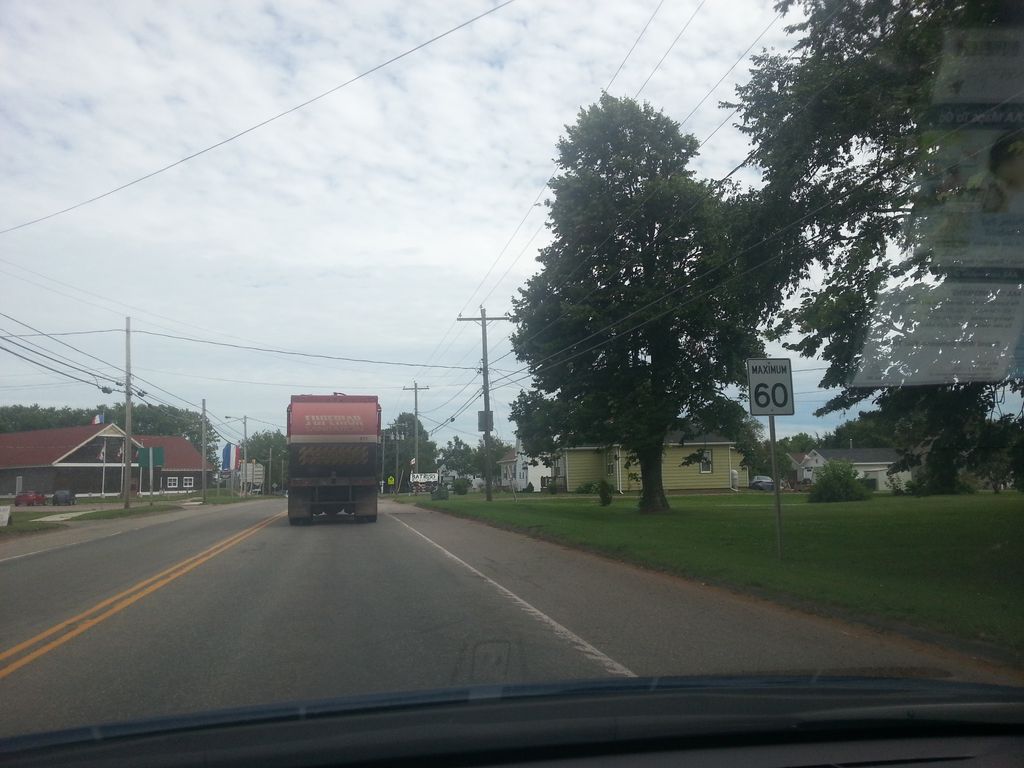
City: charlottetown